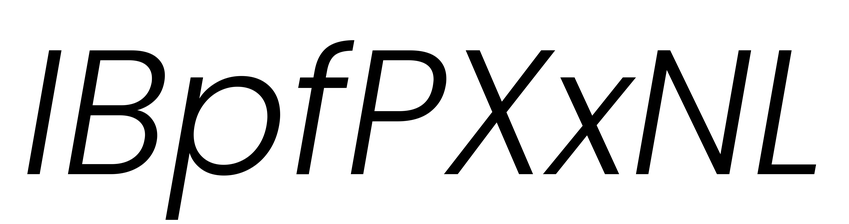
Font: Poppins-LightItalic